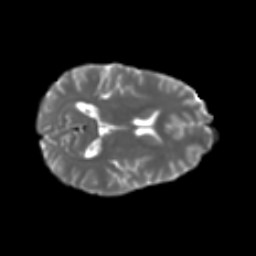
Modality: T2w
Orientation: axial
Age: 43
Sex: female
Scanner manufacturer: ge
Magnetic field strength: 3 T
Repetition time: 7.8 s
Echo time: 0.0608 s